Interaction volume radius: 5 \u00c5
Interaction volume height: 45 \u00c5
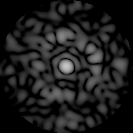
Disorder parameter: 0.801